Aerial crown-view tile of a tropical tree (Barro Colorado Island, Panama), acquired 20250715:
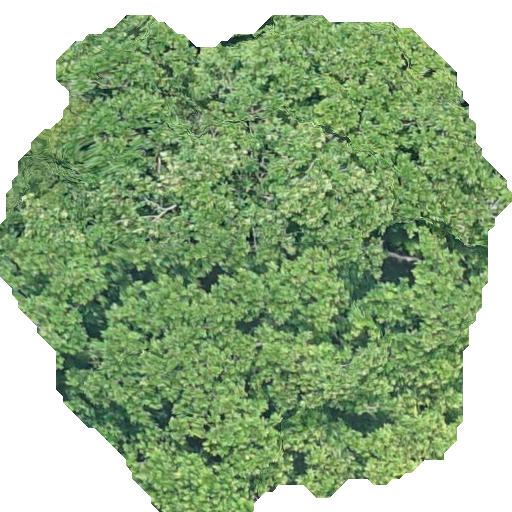
Species: Anacardium excelsum
GBIF accepted scientific name: Anacardium excelsum
Crown area: 289.839 m²